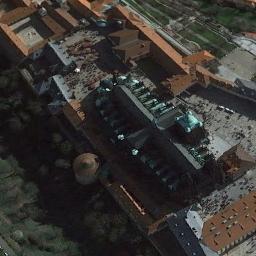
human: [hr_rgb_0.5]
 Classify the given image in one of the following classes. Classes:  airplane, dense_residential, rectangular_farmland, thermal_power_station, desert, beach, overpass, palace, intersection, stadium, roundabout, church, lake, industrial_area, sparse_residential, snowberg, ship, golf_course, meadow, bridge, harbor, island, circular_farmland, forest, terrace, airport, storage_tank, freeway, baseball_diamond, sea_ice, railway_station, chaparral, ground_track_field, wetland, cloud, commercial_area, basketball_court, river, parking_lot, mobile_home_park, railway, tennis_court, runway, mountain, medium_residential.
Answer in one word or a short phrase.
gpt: church